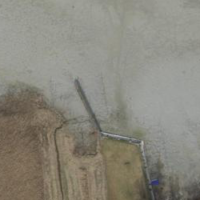
EUNIS habitat code: 14
Species observed at this site:
Alcedo atthis
Sylvia borin
Limosa lapponica
Larus marinus
Limosa limosa
Aegithalos caudatus
Sylvia atricapilla
Larus cachinnans
Spinus spinus
Ischnura elegans
Poecile palustris
Larus michahellis
Ardea alba
Anas bahamensis
Erithacus rubecula
Tringa glareola
Tringa totanus
Tringa erythropus
Tringa nebularia
Periparus ater
Anas acuta
Tringa ochropus
Cyanistes caeruleus
Lophophanes cristatus
Calidris ferruginea
Chloris chloris
Larus canus
Calidris melanotos
Pyrrhula pyrrhula
Calidris alba
Passer domesticus
Pandion haliaetus
Phasianus colchicus
Remiz pendulinus
Mareca penelope
Emberiza hortulana
Passer montanus
Calidris alpina
Calidris canutus
Spatula clypeata
Saxicola rubetra
Mareca strepera
Mergus merganser
Milvus milvus
Arenaria interpres
Milvus migrans
Numenius phaeopus
Phylloscopus trochilus
Motacilla alba
Numenius arquata
Plegadis falcinellus
Actitis hypoleucos
Oenanthe oenanthe
Anas crecca
Emberiza citrinella
Prunella modularis
Gallinago gallinago
Chroicocephalus ridibundus
Muscicapa striata
Platalea leucorodia
Phylloscopus collybita
Luscinia megarhynchos
Gallinula chloropus
Sitta europaea
Falco tinnunculus
Acrocephalus scirpaceus
Ficedula hypoleuca
Acrocephalus arundinaceus
Acrocephalus schoenobaenus
Anas platyrhynchos
Alopochen aegyptiaca
Lanius excubitor
Aythya ferina
Streptopelia decaocto
Acrocephalus palustris
Pluvialis apricaria
Aythya fuligula
Lanius collurio
Carduelis carduelis
Phalacrocorax carbo
Egretta garzetta
Ciconia nigra
Ciconia ciconia
Falco columbarius
Corvus corone
Haematopus ostralegus
Bucephala clangula
Cygnus columbianus
Ardea purpurea
Cygnus olor
Cuculus canorus
Dryocopus martius
Phoenicurus ochruros
Corvus corax
Haliaeetus albicilla
Mergus serrator
Riparia riparia
Phoenicopterus roseus
Sturnus vulgaris
Troglodytes troglodytes
Corvus frugilegus
Turdus merula
Circus aeruginosus
Tachymarptis melba
Hirundo rustica
Turdus pilaris
Sterna hirundo
Regulus regulus
Calidris pugnax
Gasterosteus aculeatus
Coccothraustes coccothraustes
Delichon urbicum
Tachybaptus ruficollis
Certhia brachydactyla
Podiceps grisegena
Podiceps cristatus
Turdus philomelos
Fulica atra
Enallagma cyathigerum
Falco subbuteo
Anthus spinoletta
Dendrocopos major
Podiceps nigricollis
Turdus viscivorus
Falco peregrinus
Buteo buteo
Anthus pratensis
Turdus iliacus
Alauda arvensis
Dendrocoptes medius
Pica pica
Garrulus glandarius
Columba livia
Panurus biarmicus
Saxicola rubicola
Picus viridis
Charadrius hiaticula
Motacilla cinerea
Grus grus
Accipiter gentilis
Linaria cannabina
Fringilla coelebs
Tadorna tadorna
Coloeus monedula
Ptyonoprogne rupestris
Columba palumbus
Chlidonias niger
Anser albifrons
Dryobates minor
Fringilla montifringilla
Parus major
Columba oenas
Anser indicus
Anser anser
Larus argentatus
Ichthyaetus melanocephalus
Accipiter nisus